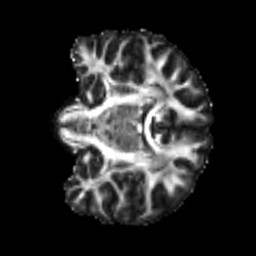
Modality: FA
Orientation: coronal
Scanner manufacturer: siemens
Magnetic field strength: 3 T
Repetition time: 4 s
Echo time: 0.0594 s